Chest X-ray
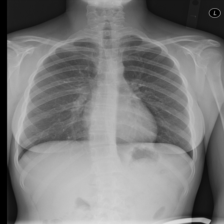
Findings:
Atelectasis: negative
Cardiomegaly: negative
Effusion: negative
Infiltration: negative
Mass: negative
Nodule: negative
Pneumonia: negative
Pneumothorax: negative
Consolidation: negative
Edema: negative
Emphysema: negative
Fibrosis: negative
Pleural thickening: negative
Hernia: negative